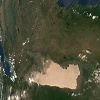
Label: land